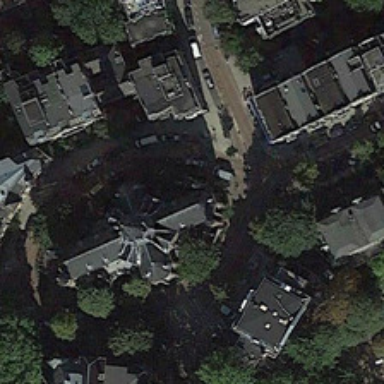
A church is surrounded by many buildings and green trees .